Field crop: maize
Growth stage: 2
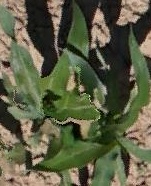
Species: maize